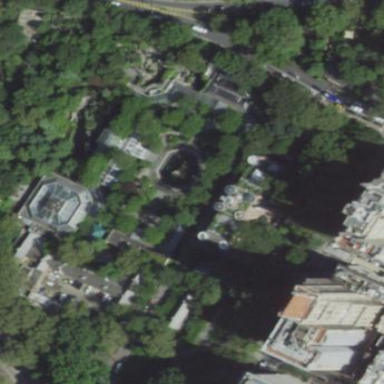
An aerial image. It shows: Enclosure in the zoo.